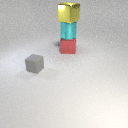
large cyan metal cylinder below large yellow metal cube